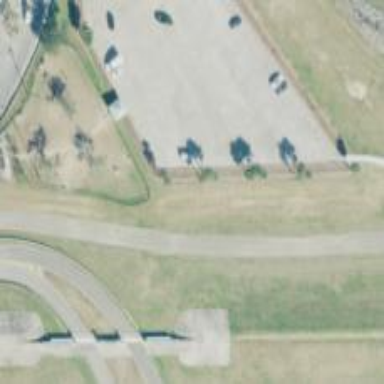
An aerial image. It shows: Cycleway.